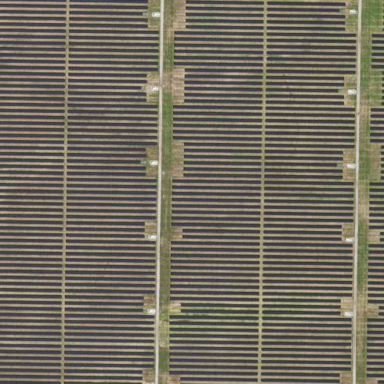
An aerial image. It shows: Solar power plant utilizing photovoltaic technology.